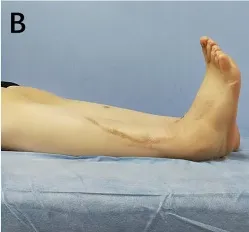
The internal fixation devices were removed 18 months after the initial surgery.the range of motion is displayed in panel.
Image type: radiology (ultrasound)